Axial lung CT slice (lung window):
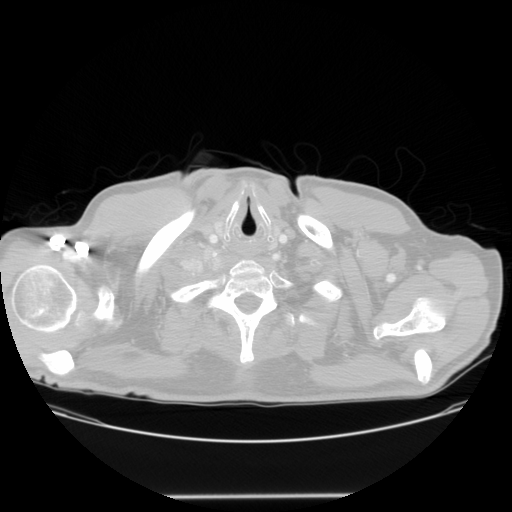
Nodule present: no